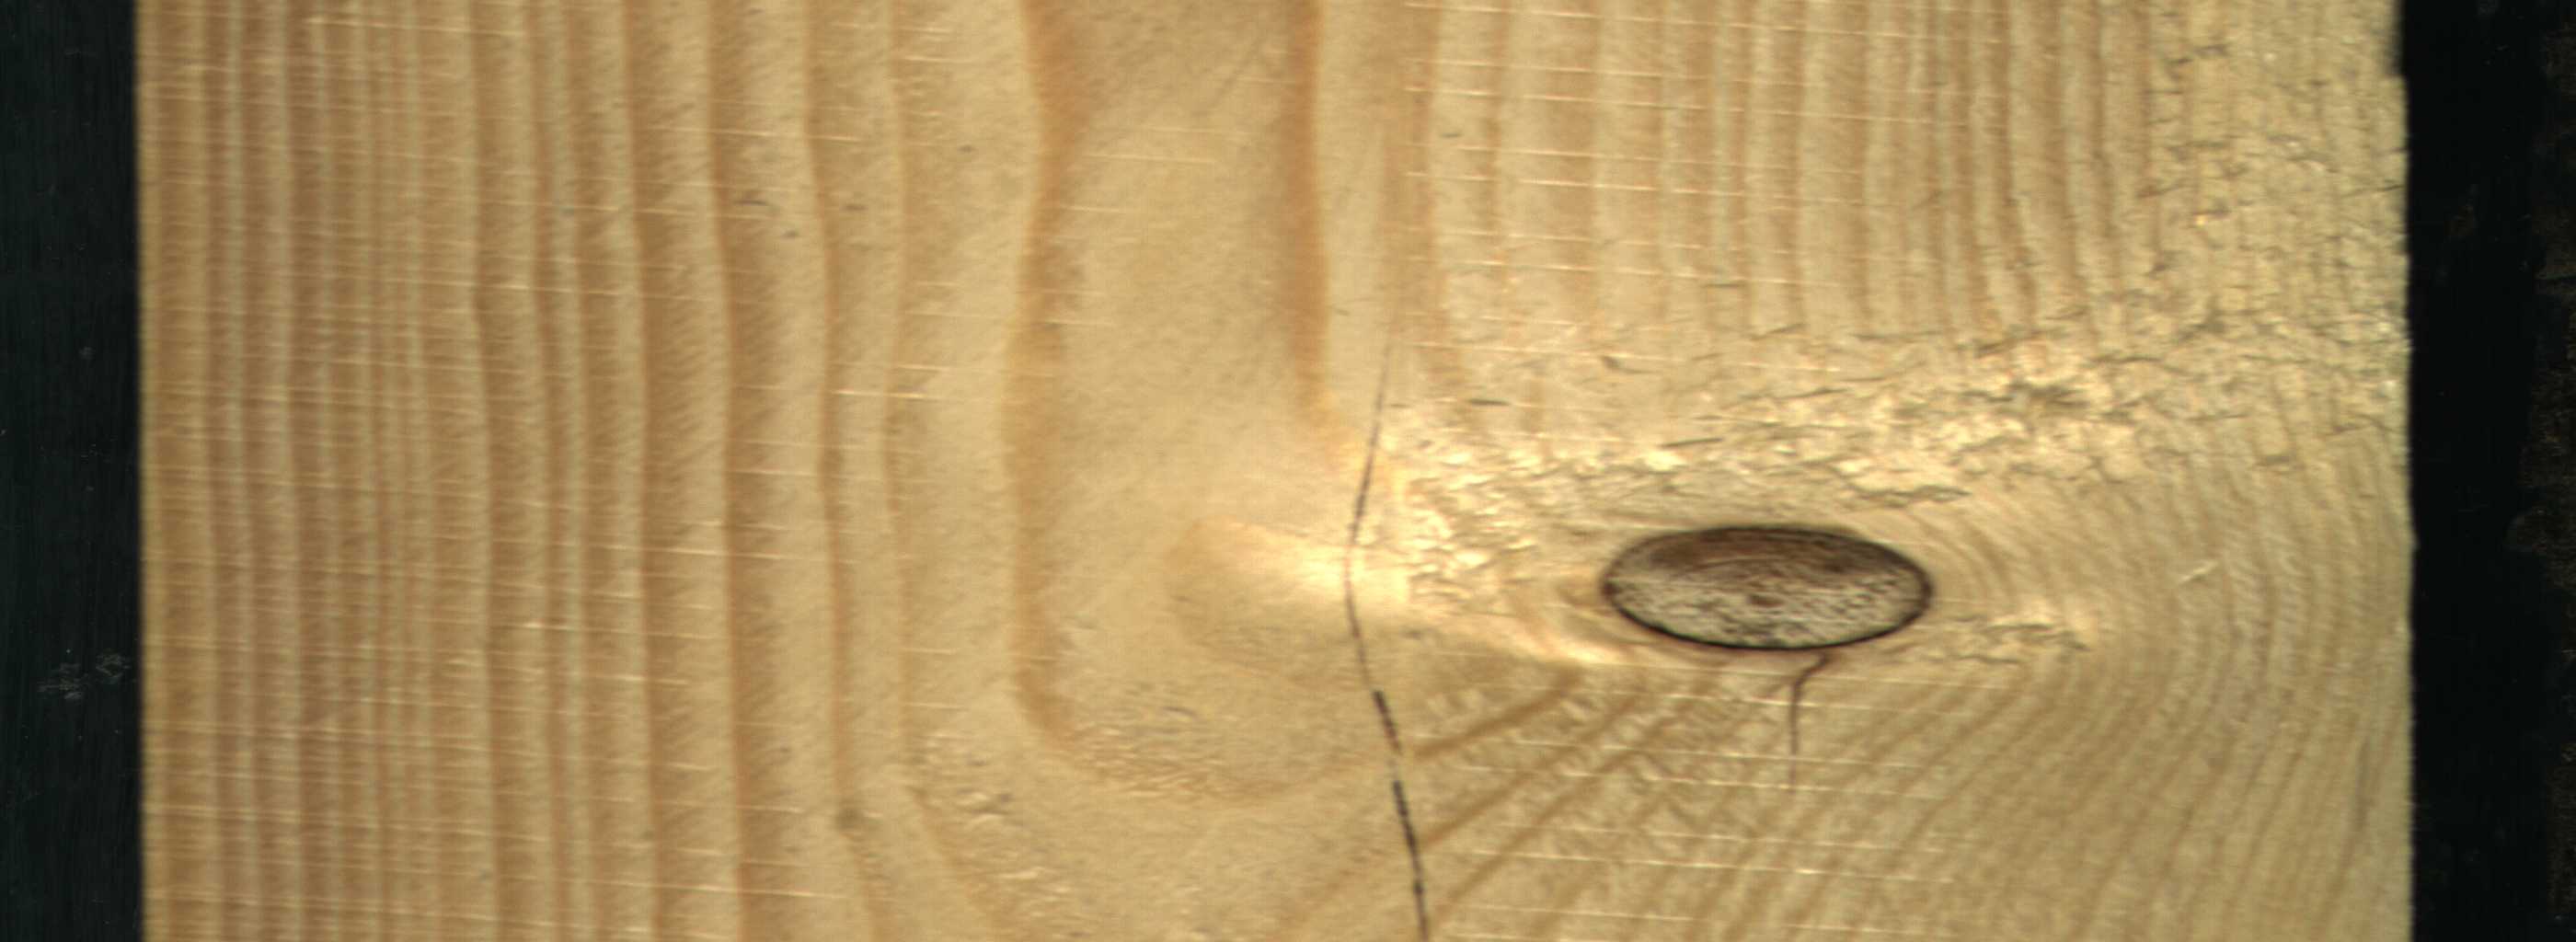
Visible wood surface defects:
Crack
Crack
Dead_Knot